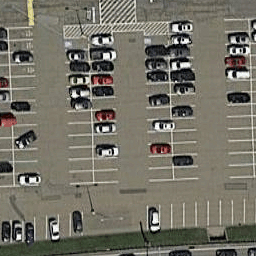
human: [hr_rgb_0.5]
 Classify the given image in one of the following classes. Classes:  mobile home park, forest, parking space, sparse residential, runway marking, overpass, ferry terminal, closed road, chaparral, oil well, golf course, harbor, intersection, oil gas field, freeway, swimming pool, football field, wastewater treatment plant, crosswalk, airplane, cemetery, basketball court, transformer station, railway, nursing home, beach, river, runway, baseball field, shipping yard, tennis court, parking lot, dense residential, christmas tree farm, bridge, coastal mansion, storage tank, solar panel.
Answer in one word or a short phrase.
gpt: parking lot